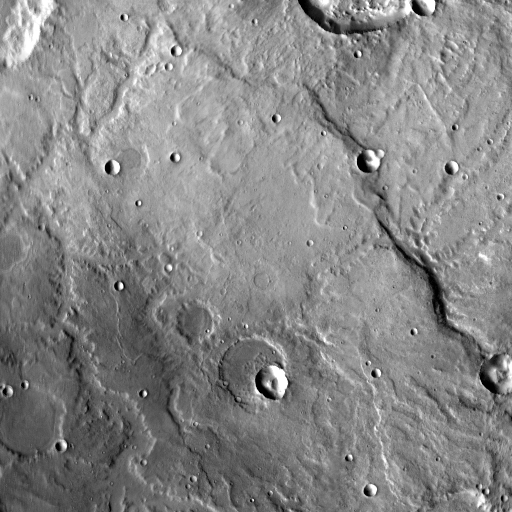
Crater classes present: Background, Other, Buried, Secondary